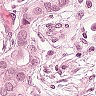
Metastatic tissue present: yes